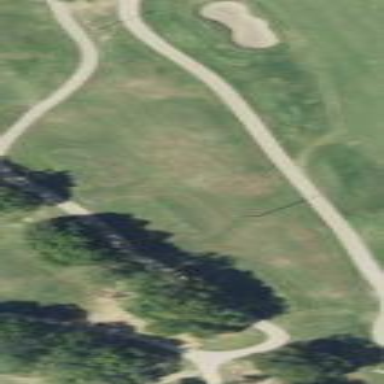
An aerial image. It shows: Golf rough area.